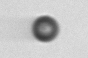
Label: bead